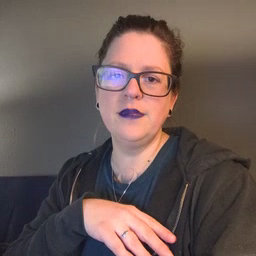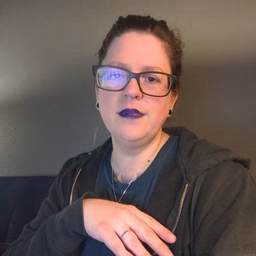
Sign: quiet